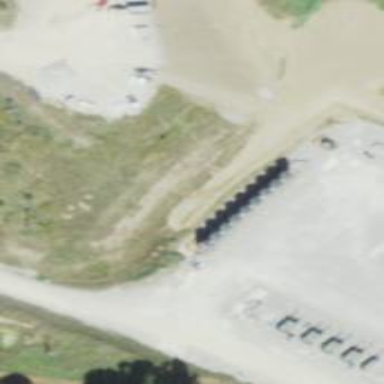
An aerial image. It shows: Storage tank that is man-made.